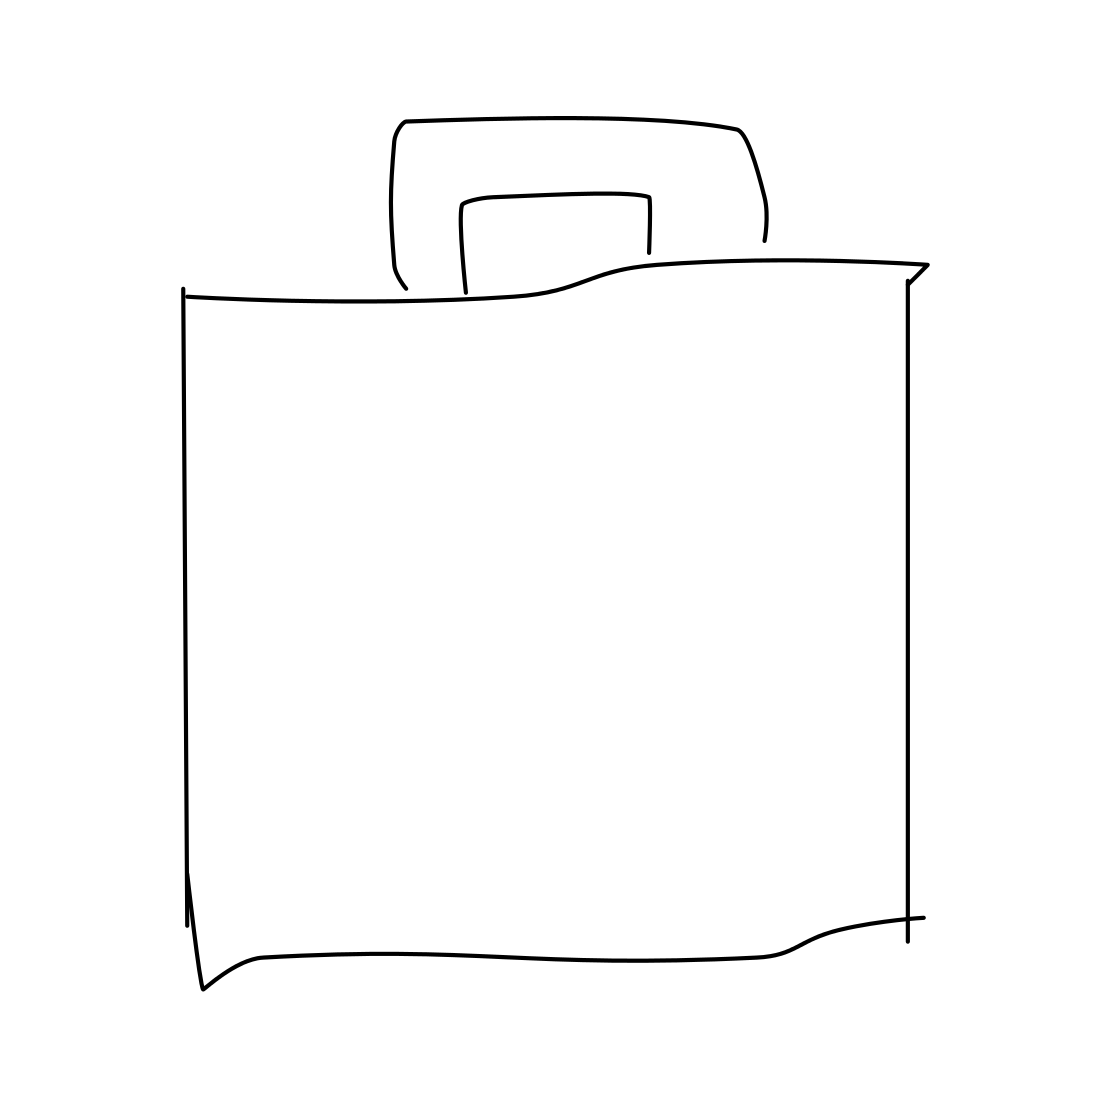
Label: suitcase